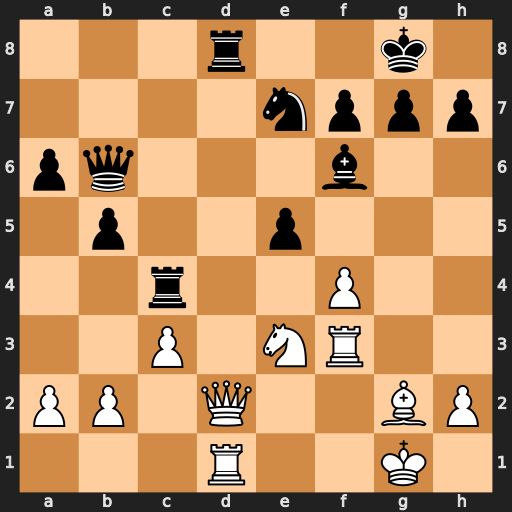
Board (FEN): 3r2k1/4nppp/pq3b2/1p2p3/2r2P2/2P1NR2/PP1Q2BP/3R2K1
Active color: w
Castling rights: -
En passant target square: -
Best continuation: Qxd8+ Qxd8 Rxd8#